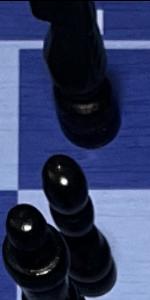
Label: Pawn_Black